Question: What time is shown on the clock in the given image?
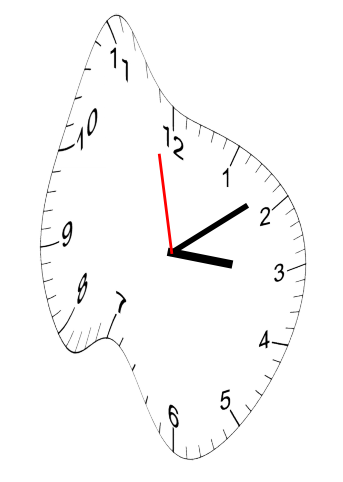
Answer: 03:08:58